Field crop: tomato
Growth stage: 1
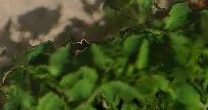
Species: tomato